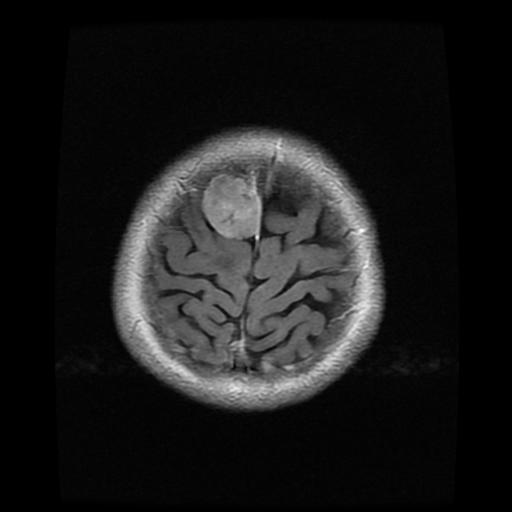
Label: meningioma